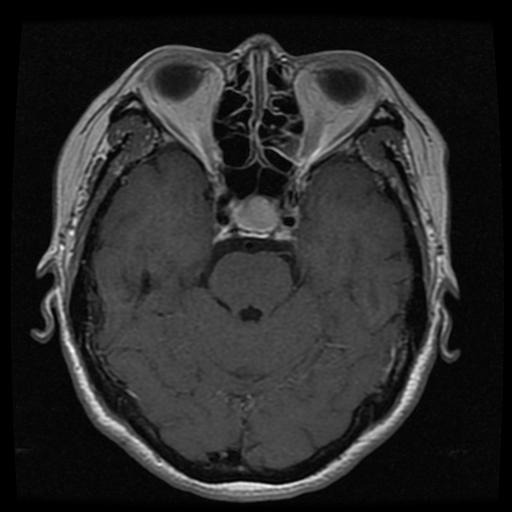
Label: pituitary